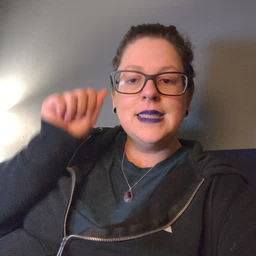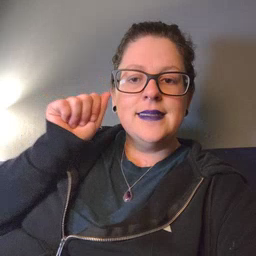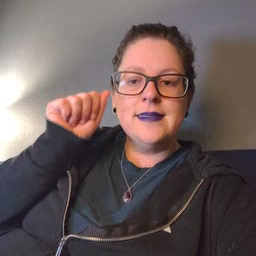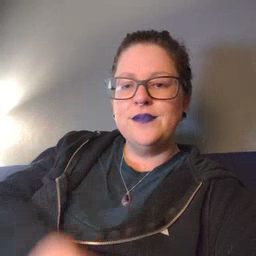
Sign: aunt